Interaction volume radius: 10 \u00c5
Interaction volume height: 45 \u00c5
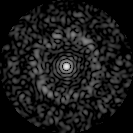
Disorder parameter: 0.8266